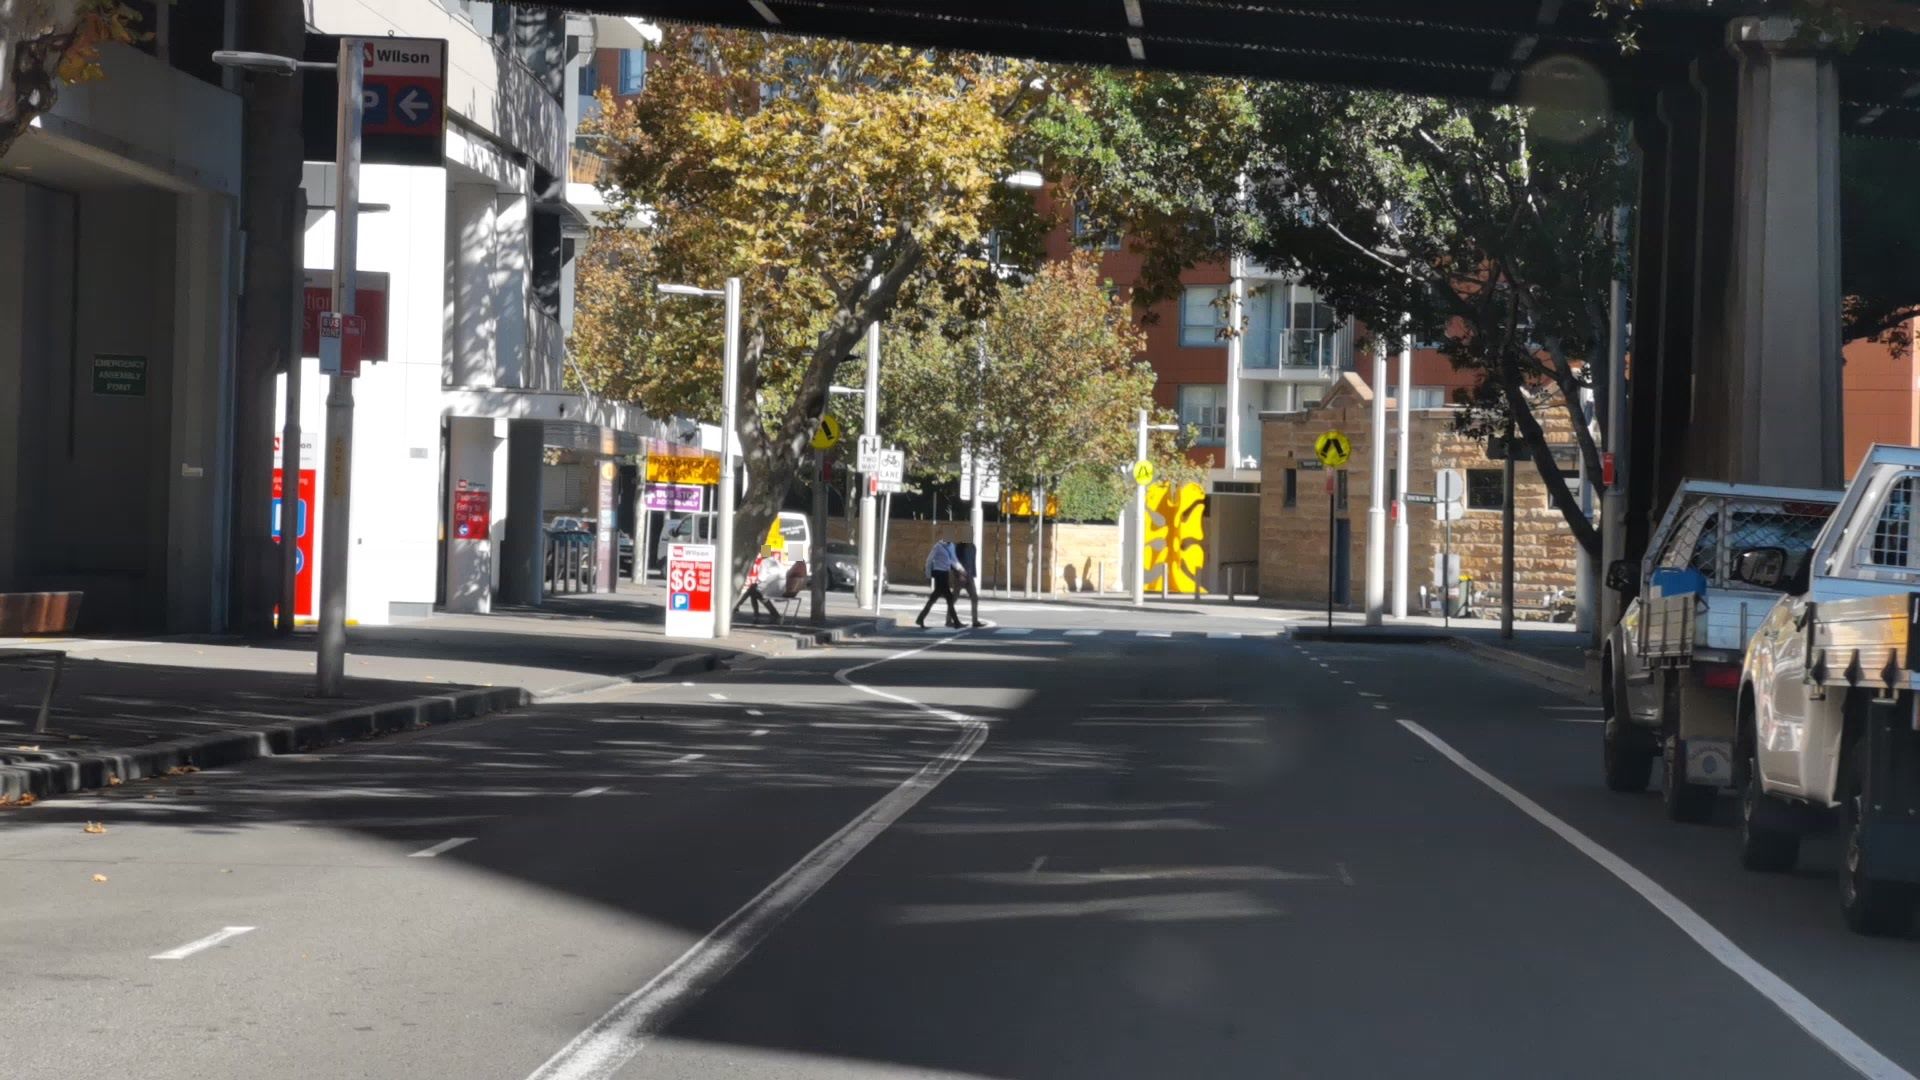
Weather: clear
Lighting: day
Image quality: good
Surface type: driving surface
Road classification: tertiary
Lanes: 1
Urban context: urban centre
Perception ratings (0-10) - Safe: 0.75, Lively: 8.09, Beautiful: 5.17, Boring: 2.52, Depressing: 3.88, Wealthy: 3.83